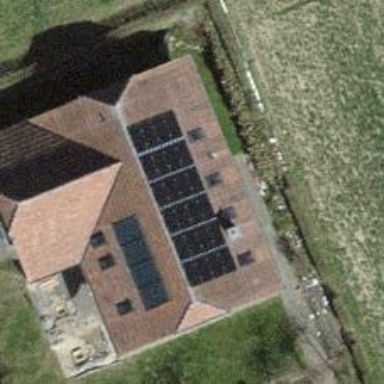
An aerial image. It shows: Solar power generator using photovoltaic panels.